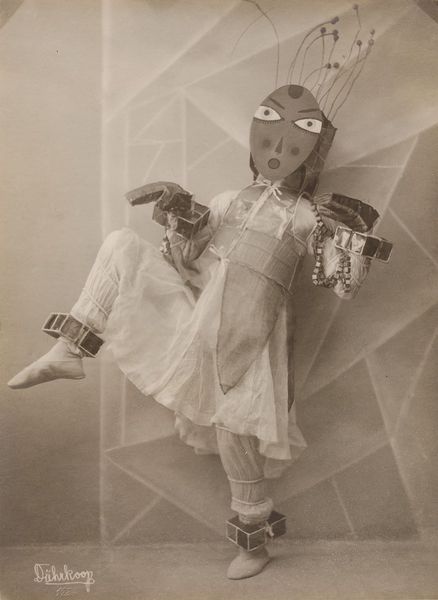
Titel: Tanzmaske 'Insektentänzer' von Lavinia Schulz
Künstler: Minya Diez-Dührkoop
Standort: Hamburg
Institution: Museum für Kunst und Gewerbe Hamburg
Schlagwörter: silber, tanzen, foto, fotografie, photographie, maske, photo, karton, lichtbild, silbergelatine, theaterfotografie, brom, silbergelatinepapier, bromsilbergelatinepapier, entwicklungspapier, gelatinepapier, schwarzweißpositivverfahren, silbersalzverfahren, schwarzweißfotografie, theaterphotographie, maskentanz, bühnenkunst